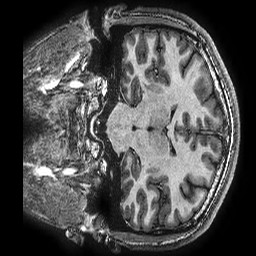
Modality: T1w
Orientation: coronal
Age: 14
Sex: male
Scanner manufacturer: ge
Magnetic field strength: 3 T
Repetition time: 0.00766 s
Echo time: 0.003476 s